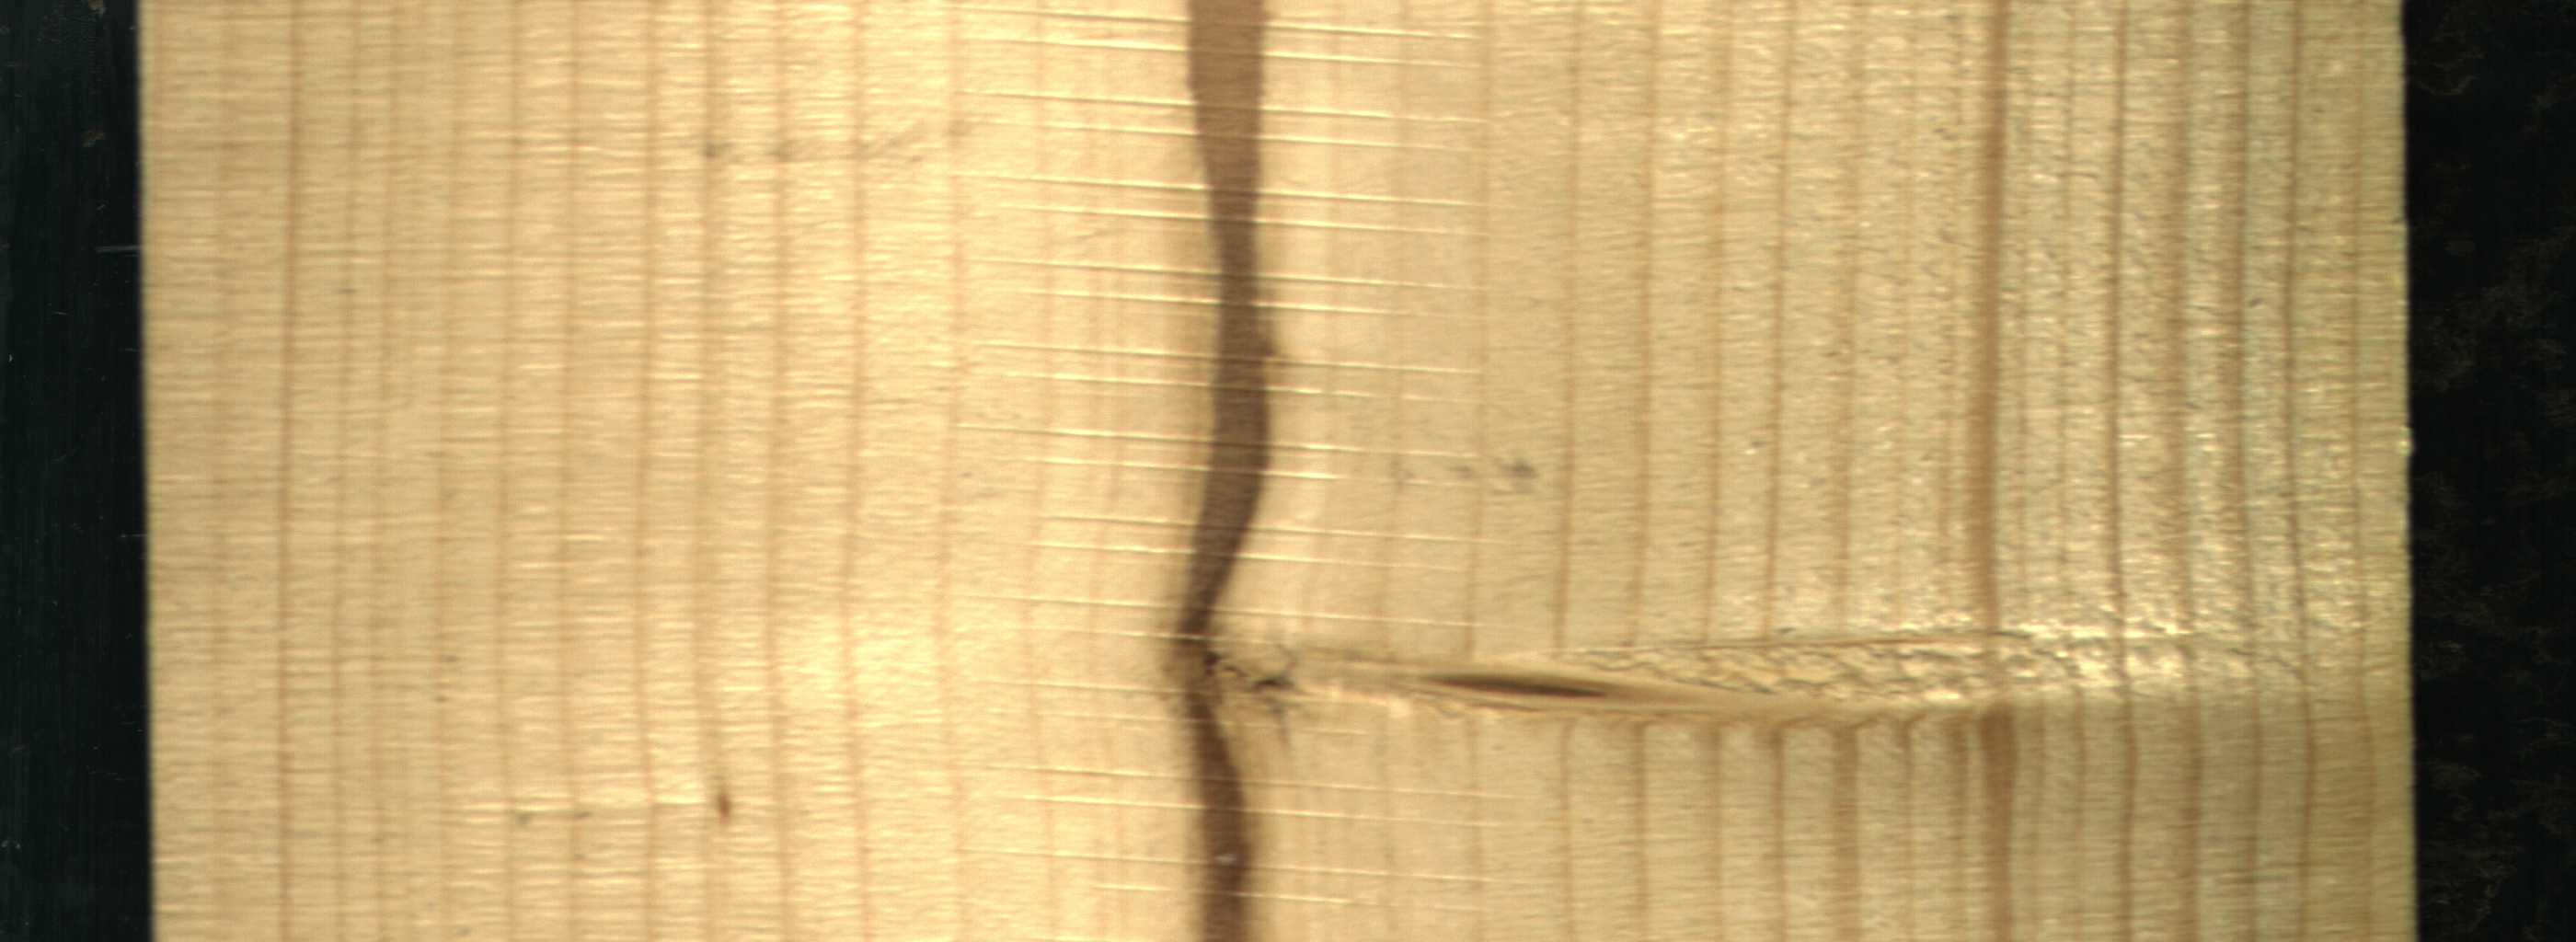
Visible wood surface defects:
Marrow
Live_Knot